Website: lowes
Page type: stored-credit-cards
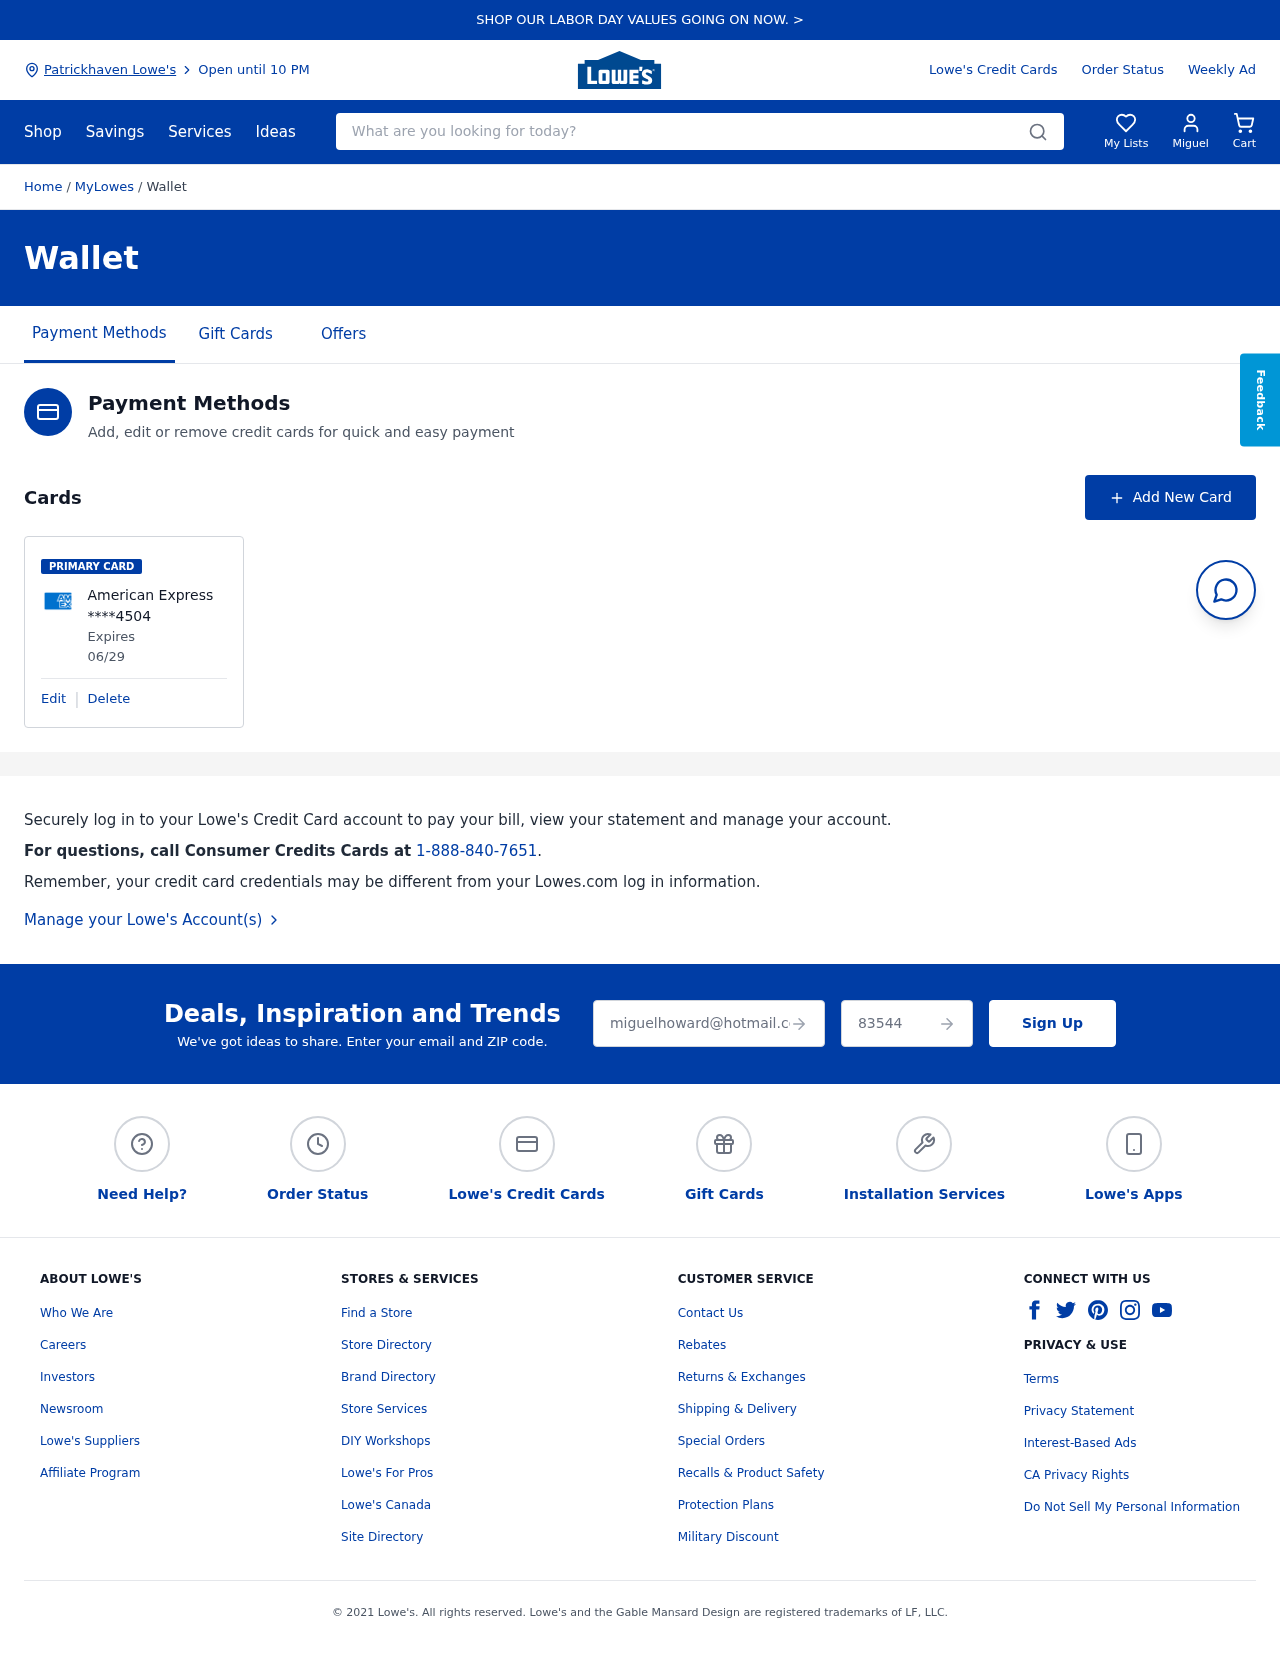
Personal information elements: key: PII_CARD_EXPIRY
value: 06/29
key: PII_CARD_LAST4
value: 4504
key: PII_CARD_TYPE
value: American Express
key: PII_CITY
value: Patrickhaven Lowe's
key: PII_EMAIL
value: miguelhoward@hotmail.com
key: PII_FIRSTNAME
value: Miguel
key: PII_POSTCODE
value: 83544
Search elements: key: HEADER_SEARCH
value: What are you looking for today?